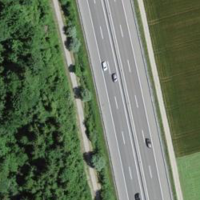
EUNIS habitat code: 57
Species observed at this site:
Pseudochorthippus parallelus
Gomphocerippus rufus